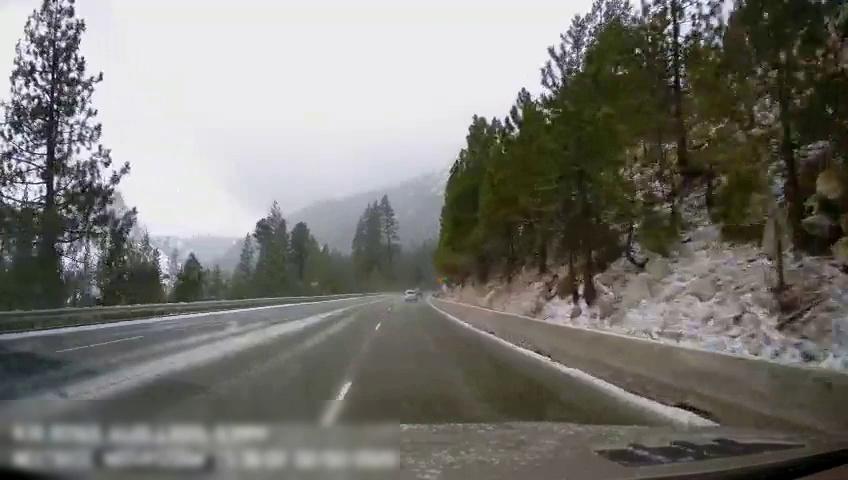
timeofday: Day
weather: Snowy
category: Drivable Space
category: Vehicles | SUV
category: Lanes | Opposite Lane
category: Lanes | Current Lane